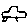
Label: car